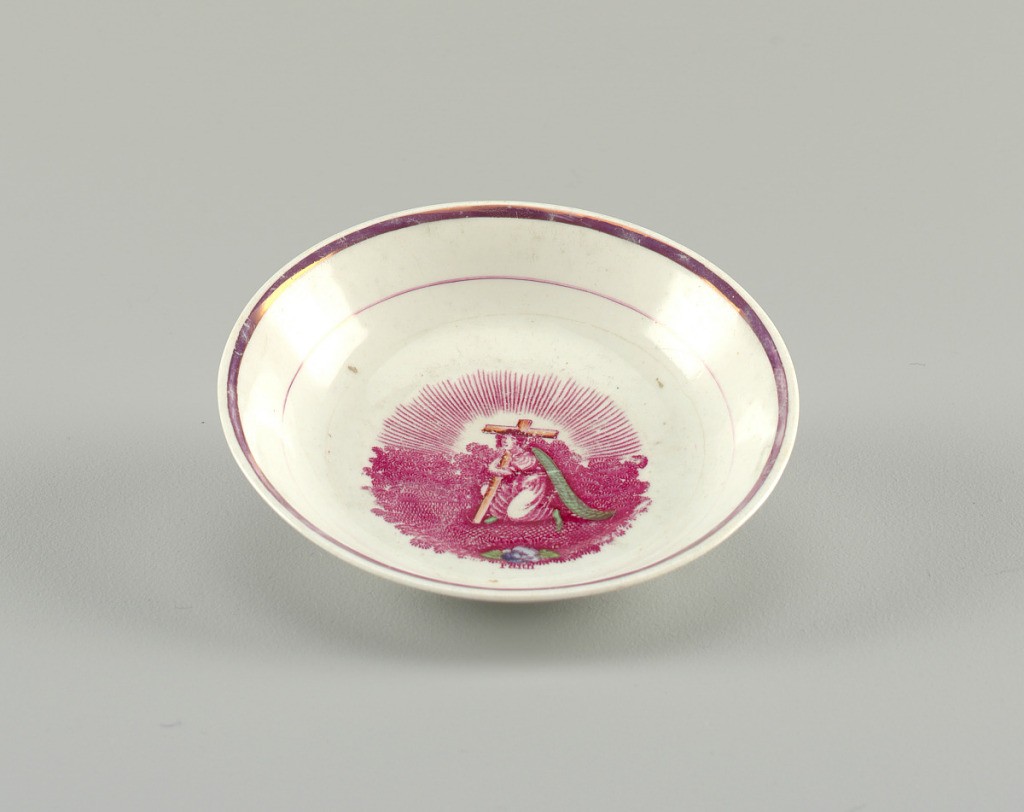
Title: Saucers
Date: early 19th century
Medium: Tin-glazed earthenware, transfer-printed decoration, overglaze decoration and lustre
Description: Two saucers with pink lustre banding and pink transfer-printed figures of Faith, Hope and Charity.